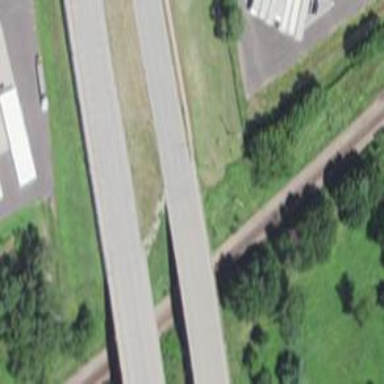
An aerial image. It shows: Bridge over trunk highway expressway.